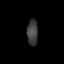
Tissue: lung
Cell type: Epithelial cells
Senescence score: 0.1968
Nuclear area (px): 275
Mean DAPI intensity: 63.16